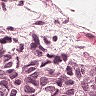
Metastatic tissue present: yes